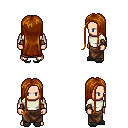
a pixel art fantasy rpg character, male body template, human, light skin, white long-sleeve shirt, robe skirt, brunette extra-long hairstyle, cloth bracers, gray slippers, four views (front, back, left, right), 2x2 character sprite sheet, small pixel art, hard edges, no anti-aliasing